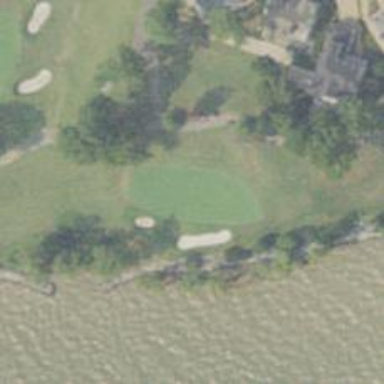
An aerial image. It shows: Golf hole.